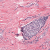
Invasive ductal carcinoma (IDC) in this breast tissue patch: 0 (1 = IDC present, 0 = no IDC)